Question: I want to include an admob banner in my application and I got this weird error. Any help is deeply appreciated.
Here is the xml code
'''
<com.google.ads.AdView android:id="@+id/adView"
android:layout_width="wrap_content"
android:layout_height="wrap_content"
android:gravity="bottom"
ads:adUnitId="..."
ads:adSize="BANNER"
/>
'''
In the activity, I wrote the following code
'''
adview = (AdView)findViewById(R.id.adView);
adview.setVisibility(View.VISIBLE);
AdRequest re = new AdRequest();
adview.loadAd(re);
'''
In the Logcat I get the following error
'''
Not enough space to show ad! Wants: <480, 75>, Has: <0, 800>
'''
I suspected that there must have been an additional problem since I gave the width of the AdView as "wrap_content"
In the graphical view of the xml file there is this warning

and when I click on this error I see that there is an java.lang.UnsupportedOperationException
If you want to investigate further here is the full exception stack trace
'''
java.lang.UnsupportedOperationException
at com.android.layoutlib.bridge.android.BridgeContext.getApplicationContext(BridgeContext.java:1272)
at com.google.ads.AdView.a(SourceFile:155)
at com.google.ads.AdView.a(SourceFile:329)
at com.google.ads.AdView.<init>(SourceFile:115)
at sun.reflect.NativeConstructorAccessorImpl.newInstance0(Native Method)
at sun.reflect.NativeConstructorAccessorImpl.newInstance(NativeConstructorAccessorImpl.java:39)
at sun.reflect.DelegatingConstructorAccessorImpl.newInstance(DelegatingConstructorAccessorImpl.java:27)
at java.lang.reflect.Constructor.newInstance(Constructor.java:513)
at com.android.ide.eclipse.adt.internal.editors.layout.ProjectCallback.instantiateClass(ProjectCallback.java:397)
at com.android.ide.eclipse.adt.internal.editors.layout.ProjectCallback.loadView(ProjectCallback.java:165)
at com.android.layoutlib.bridge.android.BridgeInflater.loadCustomView(BridgeInflater.java:205)
at com.android.layoutlib.bridge.android.BridgeInflater.createViewFromTag(BridgeInflater.java:133)
at android.view.LayoutInflater_Delegate.rInflate(LayoutInflater_Delegate.java:83)
at android.view.LayoutInflater.rInflate(LayoutInflater.java:702)
at android.view.LayoutInflater_Delegate.rInflate(LayoutInflater_Delegate.java:86)
at android.view.LayoutInflater.rInflate(LayoutInflater.java:702)
at android.view.LayoutInflater.inflate(LayoutInflater.java:454)
at android.view.LayoutInflater.inflate(LayoutInflater.java:367)
at com.android.layoutlib.bridge.impl.RenderSessionImpl.inflate(RenderSessionImpl.java:324)
at com.android.layoutlib.bridge.Bridge.createSession(Bridge.java:321)
at com.android.ide.common.rendering.LayoutLibrary.createSession(LayoutLibrary.java:325)
at com.android.ide.eclipse.adt.internal.editors.layout.gle2.RenderService.createRenderSession(RenderService.java:372)
at com.android.ide.eclipse.adt.internal.editors.layout.gle2.GraphicalEditorPart.renderWithBridge(GraphicalEditorPart.java:1323)
at com.android.ide.eclipse.adt.internal.editors.layout.gle2.GraphicalEditorPart.recomputeLayout(GraphicalEditorPart.java:1077)
at com.android.ide.eclipse.adt.internal.editors.layout.gle2.GraphicalEditorPart.activated(GraphicalEditorPart.java:903)
at com.android.ide.eclipse.adt.internal.editors.layout.LayoutEditor.pageChange(LayoutEditor.java:399)
at org.eclipse.ui.part.MultiPageEditorPart$2.widgetSelected(MultiPageEditorPart.java:290)
at org.eclipse.swt.widgets.TypedListener.handleEvent(TypedListener.java:234)
at org.eclipse.swt.widgets.EventTable.sendEvent(EventTable.java:84)
at org.eclipse.swt.widgets.Display.sendEvent(Display.java:3783)
at org.eclipse.swt.widgets.Widget.sendEvent(Widget.java:1375)
at org.eclipse.swt.widgets.Widget.sendEvent(Widget.java:1398)
at org.eclipse.swt.widgets.Widget.sendEvent(Widget.java:1383)
at org.eclipse.swt.widgets.Widget.notifyListeners(Widget.java:1195)
at org.eclipse.swt.custom.CTabFolder.setSelection(CTabFolder.java:2743)
at org.eclipse.swt.custom.CTabFolder.onMouse(CTabFolder.java:1429)
at org.eclipse.swt.custom.CTabFolder$1.handleEvent(CTabFolder.java:257)
at org.eclipse.swt.widgets.EventTable.sendEvent(EventTable.java:84)
at org.eclipse.swt.widgets.Display.sendEvent(Display.java:3783)
at org.eclipse.swt.widgets.Widget.sendEvent(Widget.java:1375)
at org.eclipse.swt.widgets.Widget.sendEvent(Widget.java:1398)
at org.eclipse.swt.widgets.Widget.sendEvent(Widget.java:1383)
at org.eclipse.swt.widgets.Widget.notifyListeners(Widget.java:1195)
at org.eclipse.swt.widgets.Display.runDeferredEvents(Display.java:3629)
at org.eclipse.swt.widgets.Display.readAndDispatch(Display.java:3284)
at org.eclipse.ui.internal.Workbench.runEventLoop(Workbench.java:2640)
at org.eclipse.ui.internal.Workbench.runUI(Workbench.java:2604)
at org.eclipse.ui.internal.Workbench.access$4(Workbench.java:2438)
at org.eclipse.ui.internal.Workbench$7.run(Workbench.java:671)
at org.eclipse.core.databinding.observable.Realm.runWithDefault(Realm.java:332)
at org.eclipse.ui.internal.Workbench.createAndRunWorkbench(Workbench.java:664)
at org.eclipse.ui.PlatformUI.createAndRunWorkbench(PlatformUI.java:149)
at org.eclipse.ui.internal.ide.application.IDEApplication.start(IDEApplication.java:115)
at org.eclipse.equinox.internal.app.EclipseAppHandle.run(EclipseAppHandle.java:196)
at org.eclipse.core.runtime.internal.adaptor.EclipseAppLauncher.runApplication(EclipseAppLauncher.java:110)
at org.eclipse.core.runtime.internal.adaptor.EclipseAppLauncher.start(EclipseAppLauncher.java:79)
at org.eclipse.core.runtime.adaptor.EclipseStarter.run(EclipseStarter.java:369)
at org.eclipse.core.runtime.adaptor.EclipseStarter.run(EclipseStarter.java:179)
at sun.reflect.NativeMethodAccessorImpl.invoke0(Native Method)
at sun.reflect.NativeMethodAccessorImpl.invoke(NativeMethodAccessorImpl.java:39)
at sun.reflect.DelegatingMethodAccessorImpl.invoke(DelegatingMethodAccessorImpl.java:25)
at java.lang.reflect.Method.invoke(Method.java:597)
at org.eclipse.equinox.launcher.Main.invokeFramework(Main.java:620)
at org.eclipse.equinox.launcher.Main.basicRun(Main.java:575)
at org.eclipse.equinox.launcher.Main.run(Main.java:1408)
'''
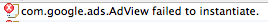
Answer: Adview request starts after the layout been created. So you have to provide specific height and width to the layout of give some weight to the layout. You are provided wrap_content to the hieght and width of the layout, So it takes initially as a 0dp of width and all the view elements loads in the page based on the that. just try with fixed layout size like this,
'''
<com.google.ads.AdView android:id="@+id/adView"
android:layout_width="480dp"
android:layout_height="75dp"
android:gravity="bottom"
ads:adUnitId="..."
ads:adSize="BANNER"
/>
'''
And also you have to mention admob in the xmlns in the layout xml
'''
xmlns:ads="http://schemas.android.com/apk/lib/com.google.ads"
'''
In resources you have to declare the admob package like this
'''
<?xml version="1.0" encoding="utf-8"?>
<resources>
<declare-styleable name="com.admob.android.ads.AdView">
</declare-styleable>
</resources>
'''